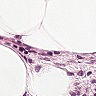
Metastatic tissue present: no